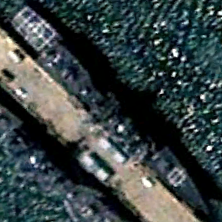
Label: cruiser